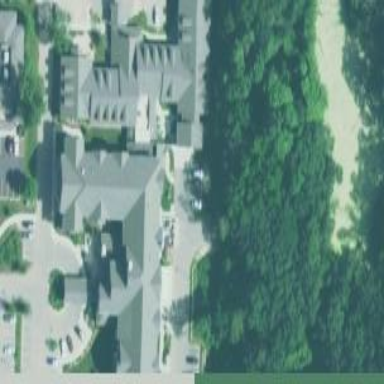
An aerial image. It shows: Building that serves as nursing home.